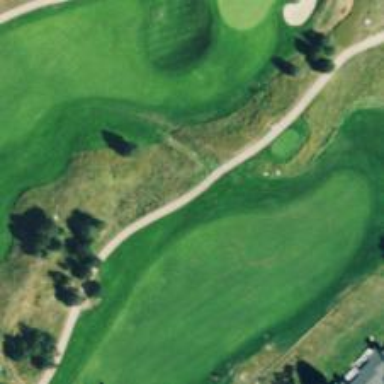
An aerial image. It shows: Path for golf carts.